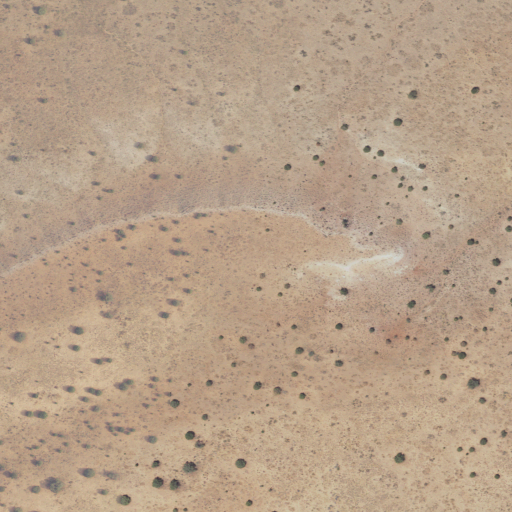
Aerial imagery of mountain in Utah named Flat Top containing only shrub